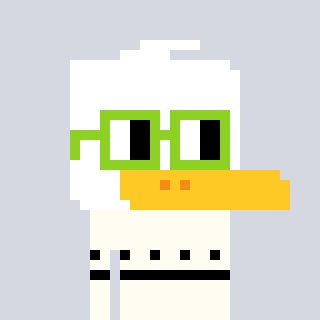
a pixel art character with square light green glasses, a duck-shaped head and a grayscale-colored body on a cool background